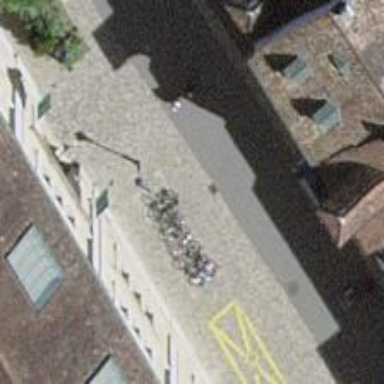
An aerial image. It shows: Bicycle parking area with bollard.